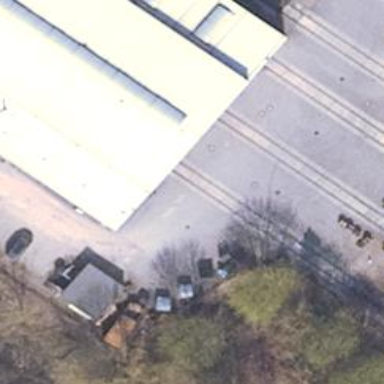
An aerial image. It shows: Signal on the railway located in the track.